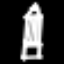
Label: pencil